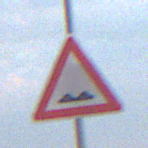
Verkehrszeichen: UnebeneFahrbahn
Umgebung: Outdoor, Nature
Tageszeit: SunriseSunset
Wetter: PartlyCloudy
Licht: Natural
Jahreszeit: NotSpecified
Kontrast: LowContrast